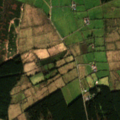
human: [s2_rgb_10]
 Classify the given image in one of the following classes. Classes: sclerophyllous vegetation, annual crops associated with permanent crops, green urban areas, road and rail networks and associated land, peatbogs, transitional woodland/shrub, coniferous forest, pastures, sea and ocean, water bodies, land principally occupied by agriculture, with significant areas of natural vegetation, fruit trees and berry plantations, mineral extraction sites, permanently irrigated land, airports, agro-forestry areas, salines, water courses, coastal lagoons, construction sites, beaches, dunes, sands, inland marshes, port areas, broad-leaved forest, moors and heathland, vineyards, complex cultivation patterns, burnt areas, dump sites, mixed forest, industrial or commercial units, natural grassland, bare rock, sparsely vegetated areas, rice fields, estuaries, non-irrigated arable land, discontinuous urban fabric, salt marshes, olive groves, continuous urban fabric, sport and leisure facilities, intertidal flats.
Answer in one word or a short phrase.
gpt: pastures, land principally occupied by agriculture, with significant areas of natural vegetation, coniferous forest, transitional woodland/shrub